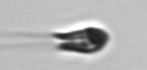
Label: Chrysochromulina_lanceolata